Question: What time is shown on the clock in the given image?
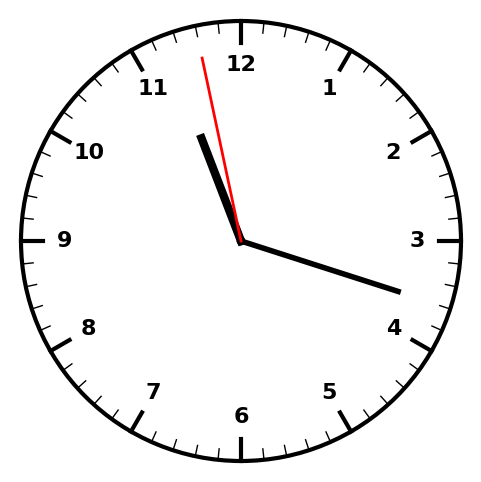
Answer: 11:17:58